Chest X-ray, PA view. Patient: 46 years old, sex F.
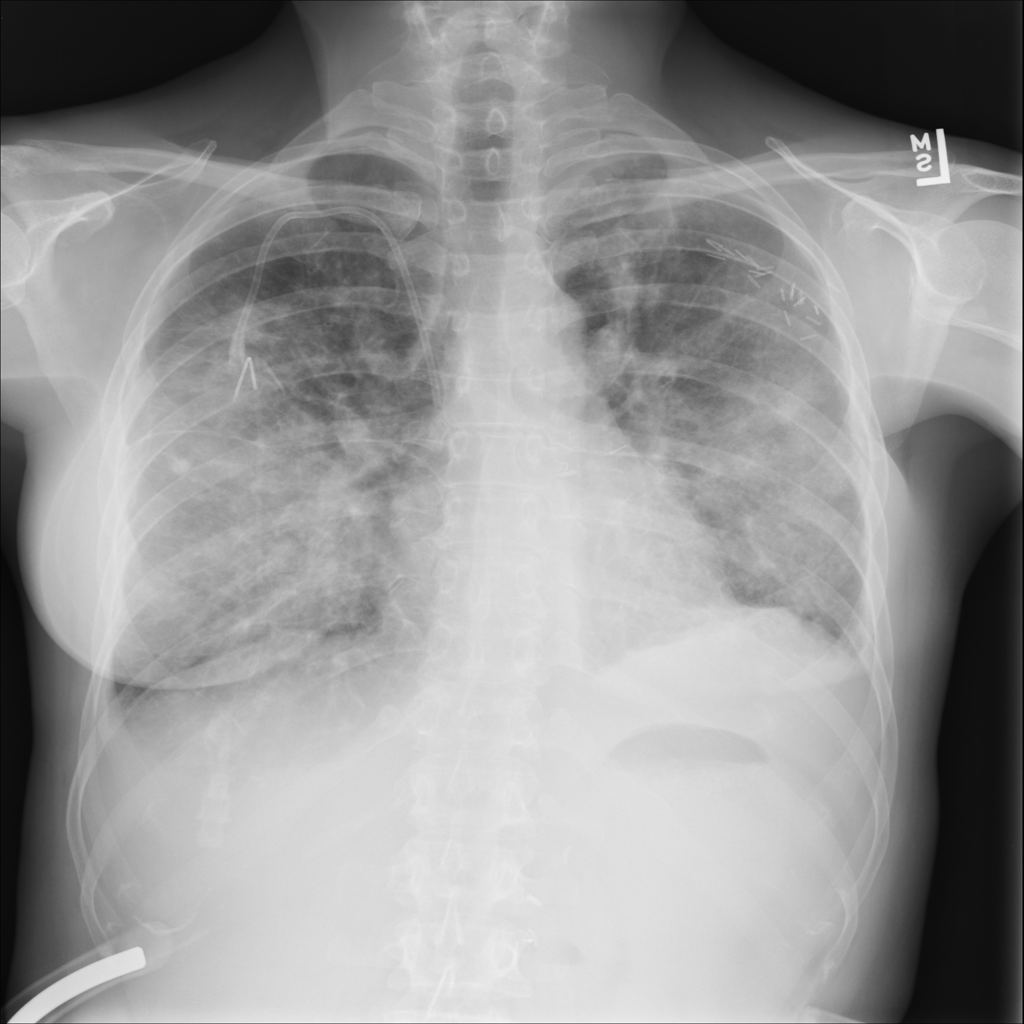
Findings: Consolidation, Infiltration